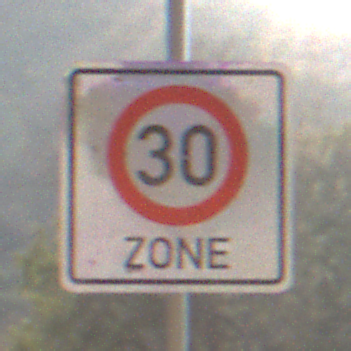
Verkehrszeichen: BeginnZone30
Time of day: SunriseSunset
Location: Outdoor (Nature)
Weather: Clear
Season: NotSpecified
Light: Natural